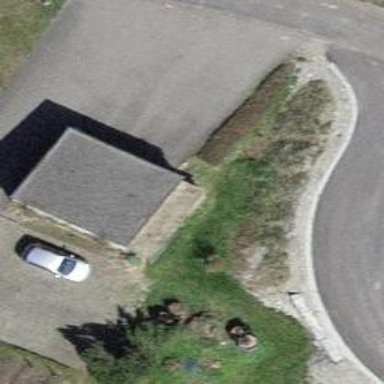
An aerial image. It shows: Garage building.